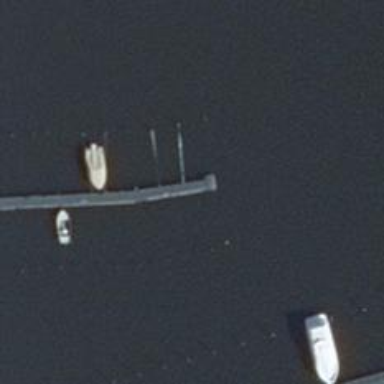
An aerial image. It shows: Man-made pier.